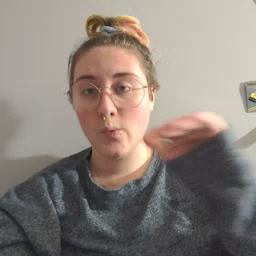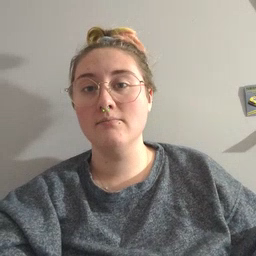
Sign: lips